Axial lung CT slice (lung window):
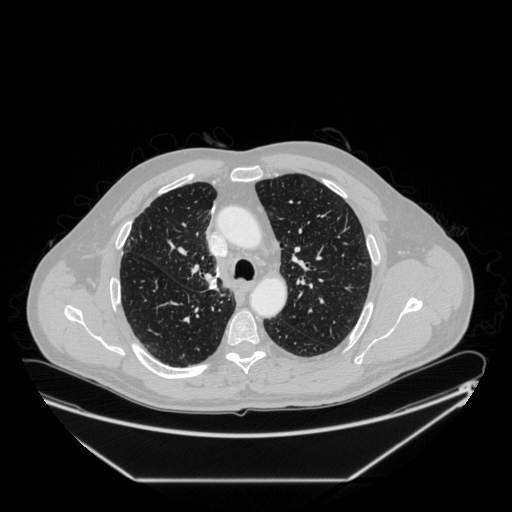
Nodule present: no